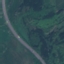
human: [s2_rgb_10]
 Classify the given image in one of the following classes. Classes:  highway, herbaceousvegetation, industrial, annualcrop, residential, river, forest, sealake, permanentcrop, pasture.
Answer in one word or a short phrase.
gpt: Highway